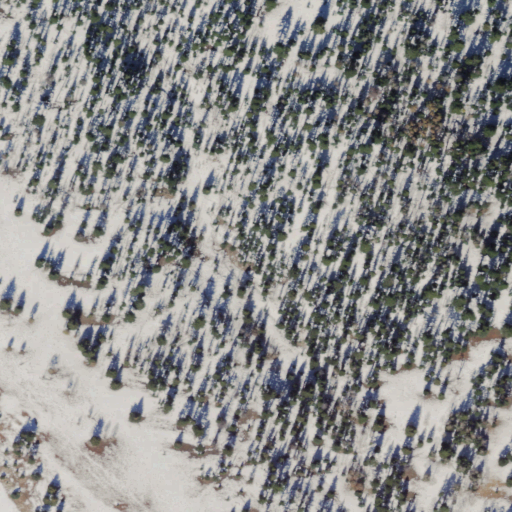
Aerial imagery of depression(s) in Arizona named The Basin containing evergreen forest, shrub, and grassland